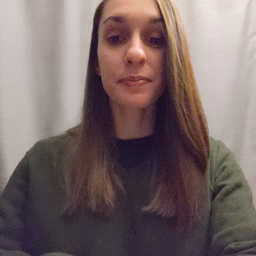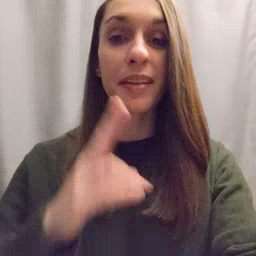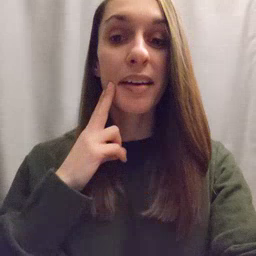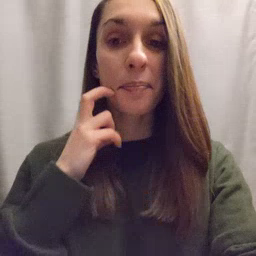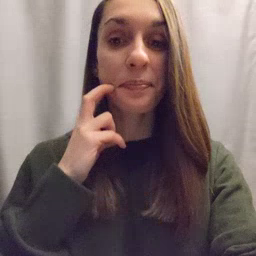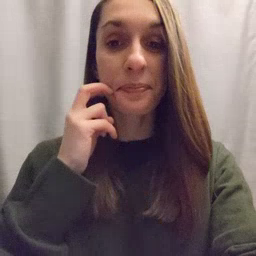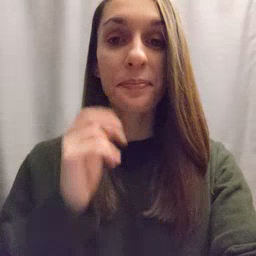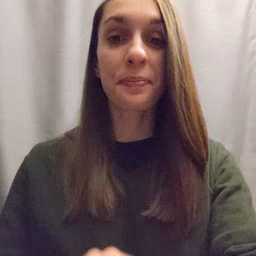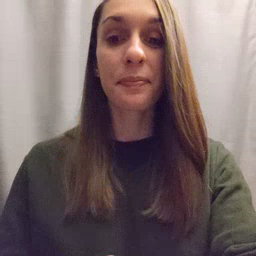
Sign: gum